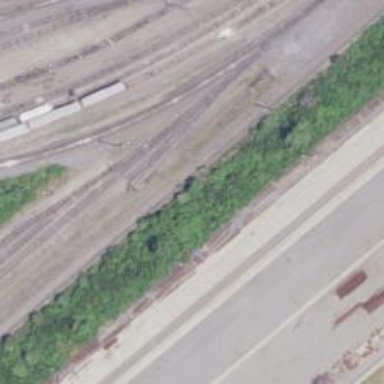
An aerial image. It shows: Abandoned railway yard is depicted.